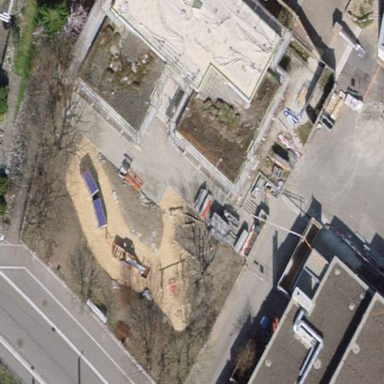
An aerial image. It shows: Kindergarten building.